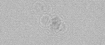
Label: camera_spot